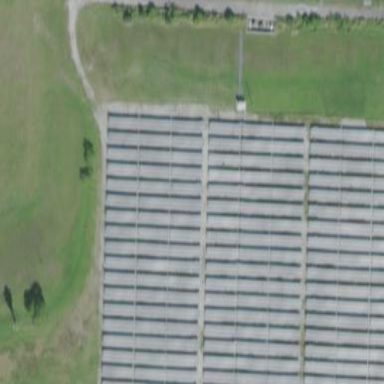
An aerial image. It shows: Solar power plant utilizing photovoltaic technology to generate electricity.